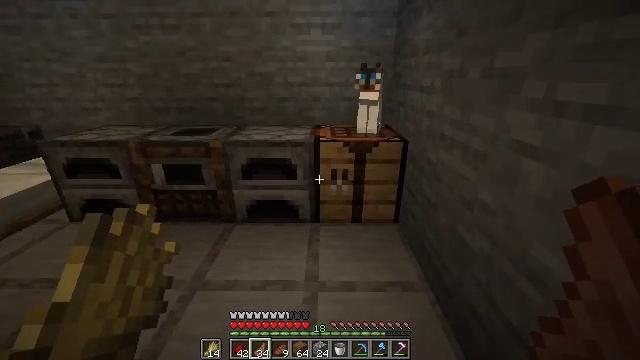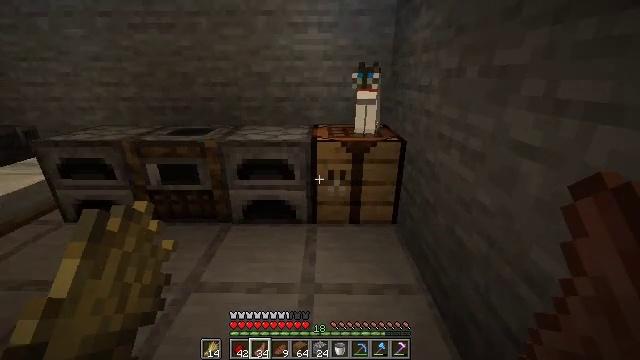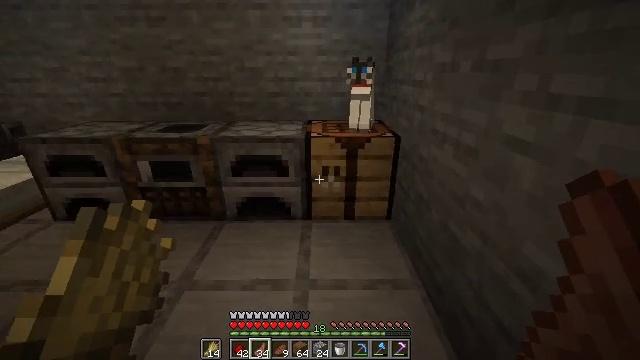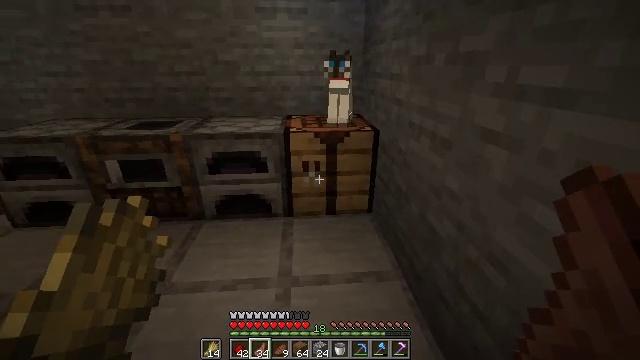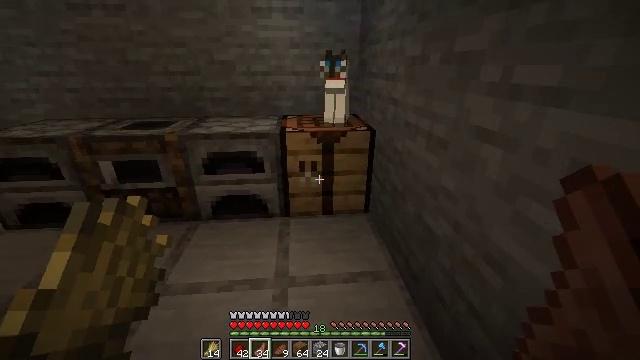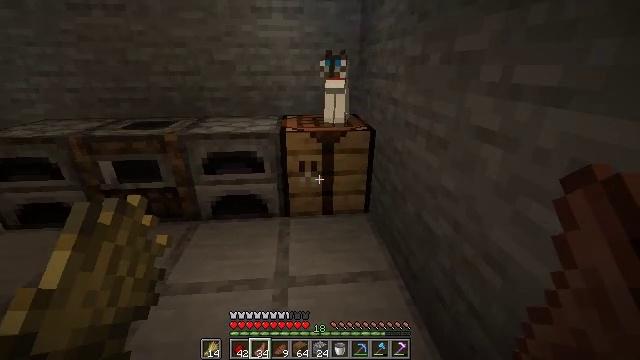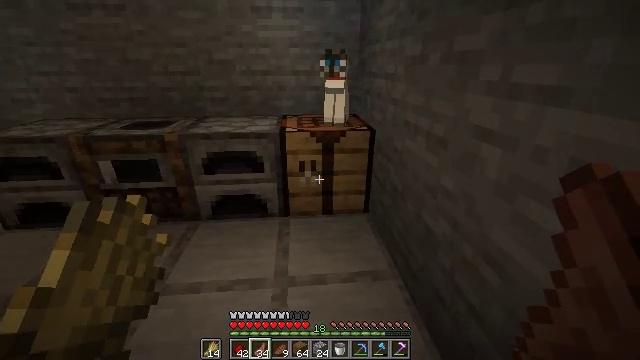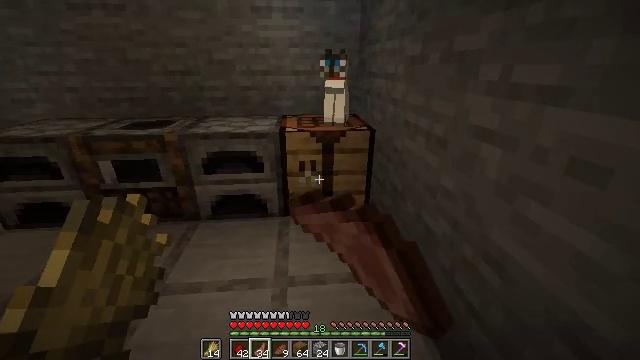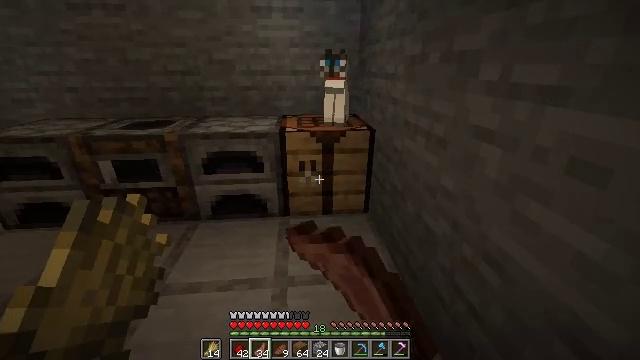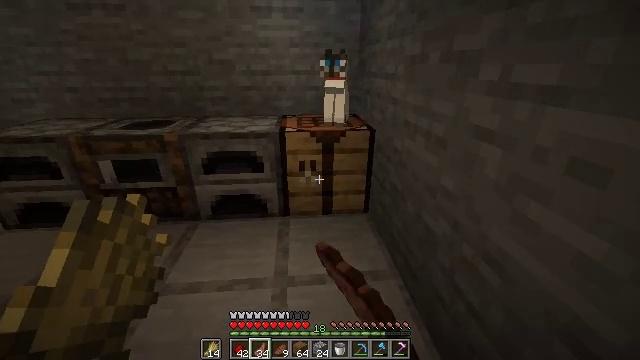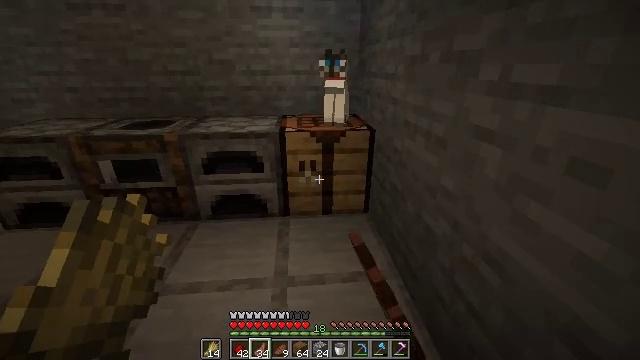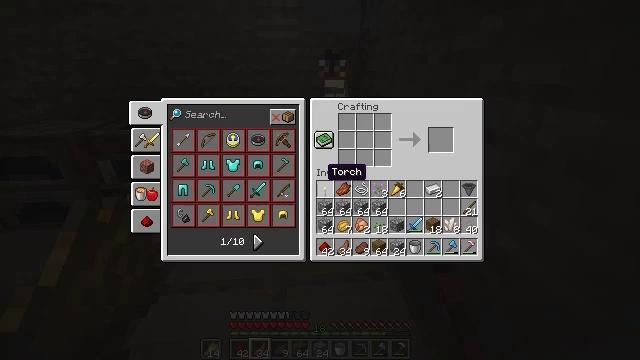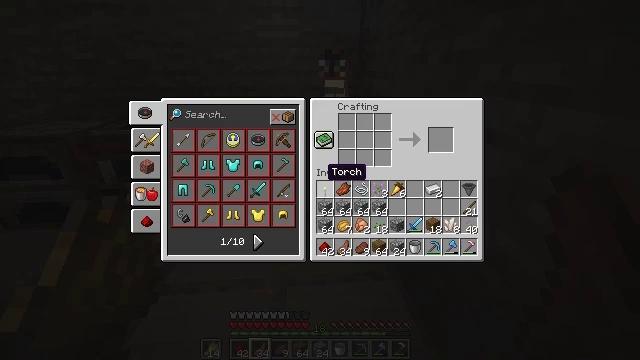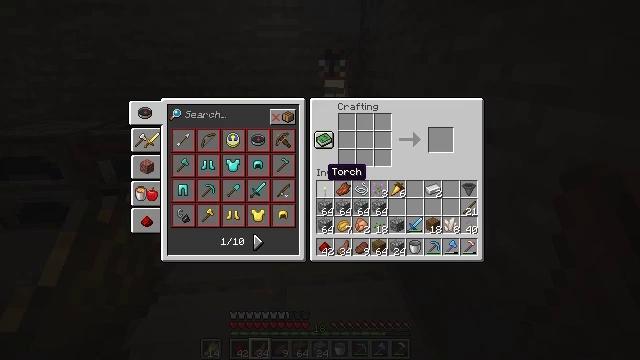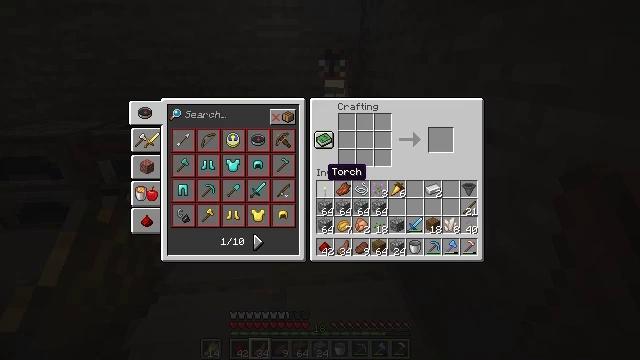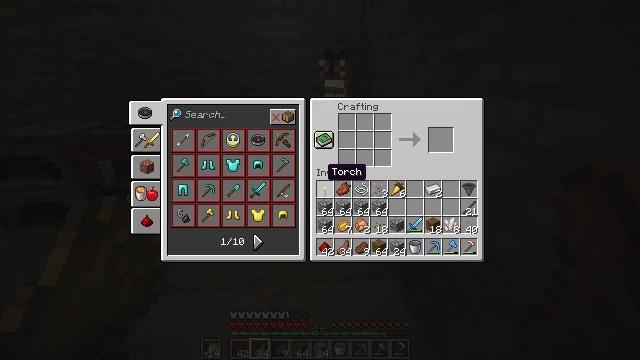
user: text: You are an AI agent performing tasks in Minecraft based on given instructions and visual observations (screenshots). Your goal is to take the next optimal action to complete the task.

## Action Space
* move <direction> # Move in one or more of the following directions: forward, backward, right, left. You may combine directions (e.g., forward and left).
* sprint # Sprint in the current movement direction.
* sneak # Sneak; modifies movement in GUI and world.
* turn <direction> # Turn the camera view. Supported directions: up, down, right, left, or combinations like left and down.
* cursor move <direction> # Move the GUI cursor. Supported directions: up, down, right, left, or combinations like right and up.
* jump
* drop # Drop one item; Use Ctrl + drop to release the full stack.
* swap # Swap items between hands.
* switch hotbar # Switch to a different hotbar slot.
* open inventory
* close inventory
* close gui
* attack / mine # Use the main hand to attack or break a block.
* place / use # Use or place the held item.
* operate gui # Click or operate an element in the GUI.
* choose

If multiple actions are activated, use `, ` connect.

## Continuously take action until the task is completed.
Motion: motion action
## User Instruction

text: Open the crafting table to craft a spruce fence.
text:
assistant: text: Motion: no_op
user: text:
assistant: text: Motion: turn right
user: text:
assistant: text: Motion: turn right and down
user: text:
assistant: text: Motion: no_op
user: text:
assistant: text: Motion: no_op
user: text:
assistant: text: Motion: use / place
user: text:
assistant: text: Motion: use / place
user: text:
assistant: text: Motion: use / place
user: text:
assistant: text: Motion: no_op
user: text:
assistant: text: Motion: no_op
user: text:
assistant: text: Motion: no_op
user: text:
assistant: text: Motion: no_op
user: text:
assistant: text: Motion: no_op
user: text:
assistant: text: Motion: no_op
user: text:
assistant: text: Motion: no_op
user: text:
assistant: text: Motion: no_op
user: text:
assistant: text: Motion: no_op
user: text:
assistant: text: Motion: no_op
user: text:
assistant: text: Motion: no_op
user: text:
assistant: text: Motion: no_op
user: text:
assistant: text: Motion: turn left and up
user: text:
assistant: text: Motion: turn left and up
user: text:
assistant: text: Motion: turn left and up
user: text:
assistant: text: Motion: turn left
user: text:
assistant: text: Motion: turn left
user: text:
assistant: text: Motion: no_op
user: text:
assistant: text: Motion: no_op
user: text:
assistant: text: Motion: no_op
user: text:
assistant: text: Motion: turn left
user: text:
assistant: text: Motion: no_op